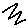
Label: zigzag